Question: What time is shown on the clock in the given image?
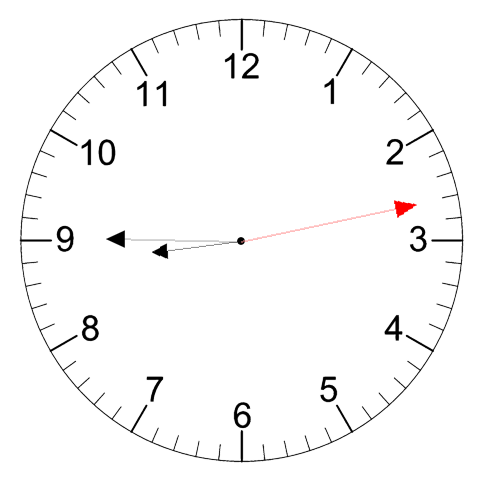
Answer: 08:45:13